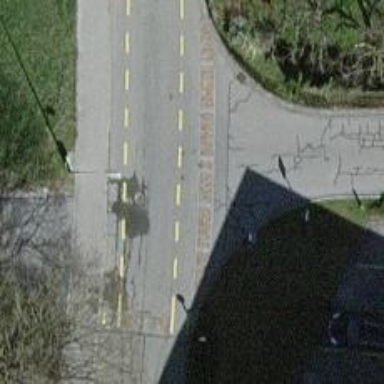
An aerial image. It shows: Bump for traffic calming.